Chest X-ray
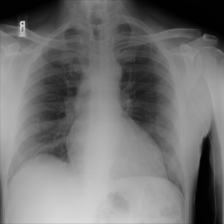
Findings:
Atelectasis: negative
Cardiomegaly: negative
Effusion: negative
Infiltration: negative
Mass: negative
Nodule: negative
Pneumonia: negative
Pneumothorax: negative
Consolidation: negative
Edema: negative
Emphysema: negative
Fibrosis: negative
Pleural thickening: negative
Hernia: negative